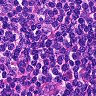
Metastatic tissue present: no